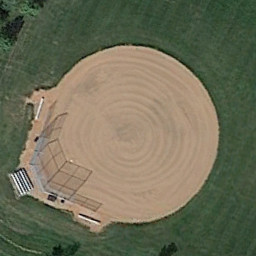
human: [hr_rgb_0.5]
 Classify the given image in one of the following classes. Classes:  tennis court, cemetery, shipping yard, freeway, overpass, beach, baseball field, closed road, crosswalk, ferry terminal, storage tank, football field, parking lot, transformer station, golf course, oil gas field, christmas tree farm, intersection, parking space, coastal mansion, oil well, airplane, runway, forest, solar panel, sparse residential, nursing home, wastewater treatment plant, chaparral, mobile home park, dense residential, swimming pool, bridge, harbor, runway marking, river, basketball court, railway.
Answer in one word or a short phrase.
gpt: baseball field